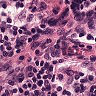
Metastatic tissue present: no